Interaction volume radius: 5 \u00c5
Interaction volume height: 35 \u00c5
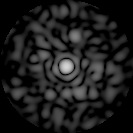
Disorder parameter: 0.8525